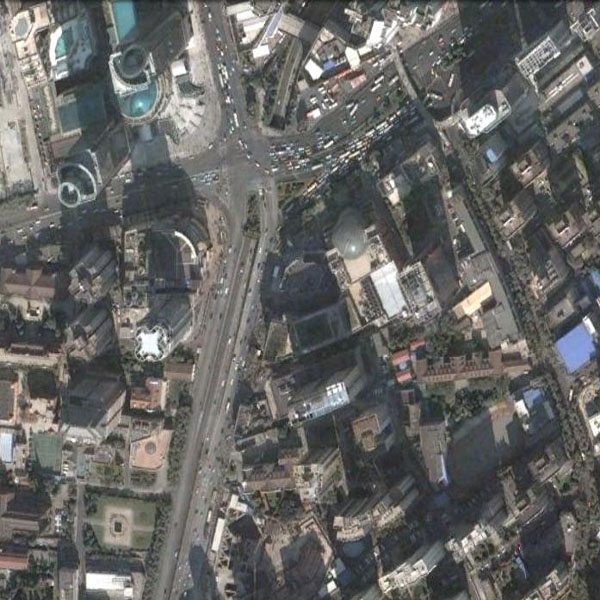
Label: Commercial